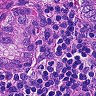
Metastatic tissue present: yes